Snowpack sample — Loveland Pass, Silver Plume, Colorado, USA (2/11/26, 12:00 PM MST)
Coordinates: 39.663, -105.886
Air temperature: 35 °F
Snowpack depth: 82 cm
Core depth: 40 cm
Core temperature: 23 °F
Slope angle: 13°, slope face: 12°
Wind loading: high
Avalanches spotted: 1
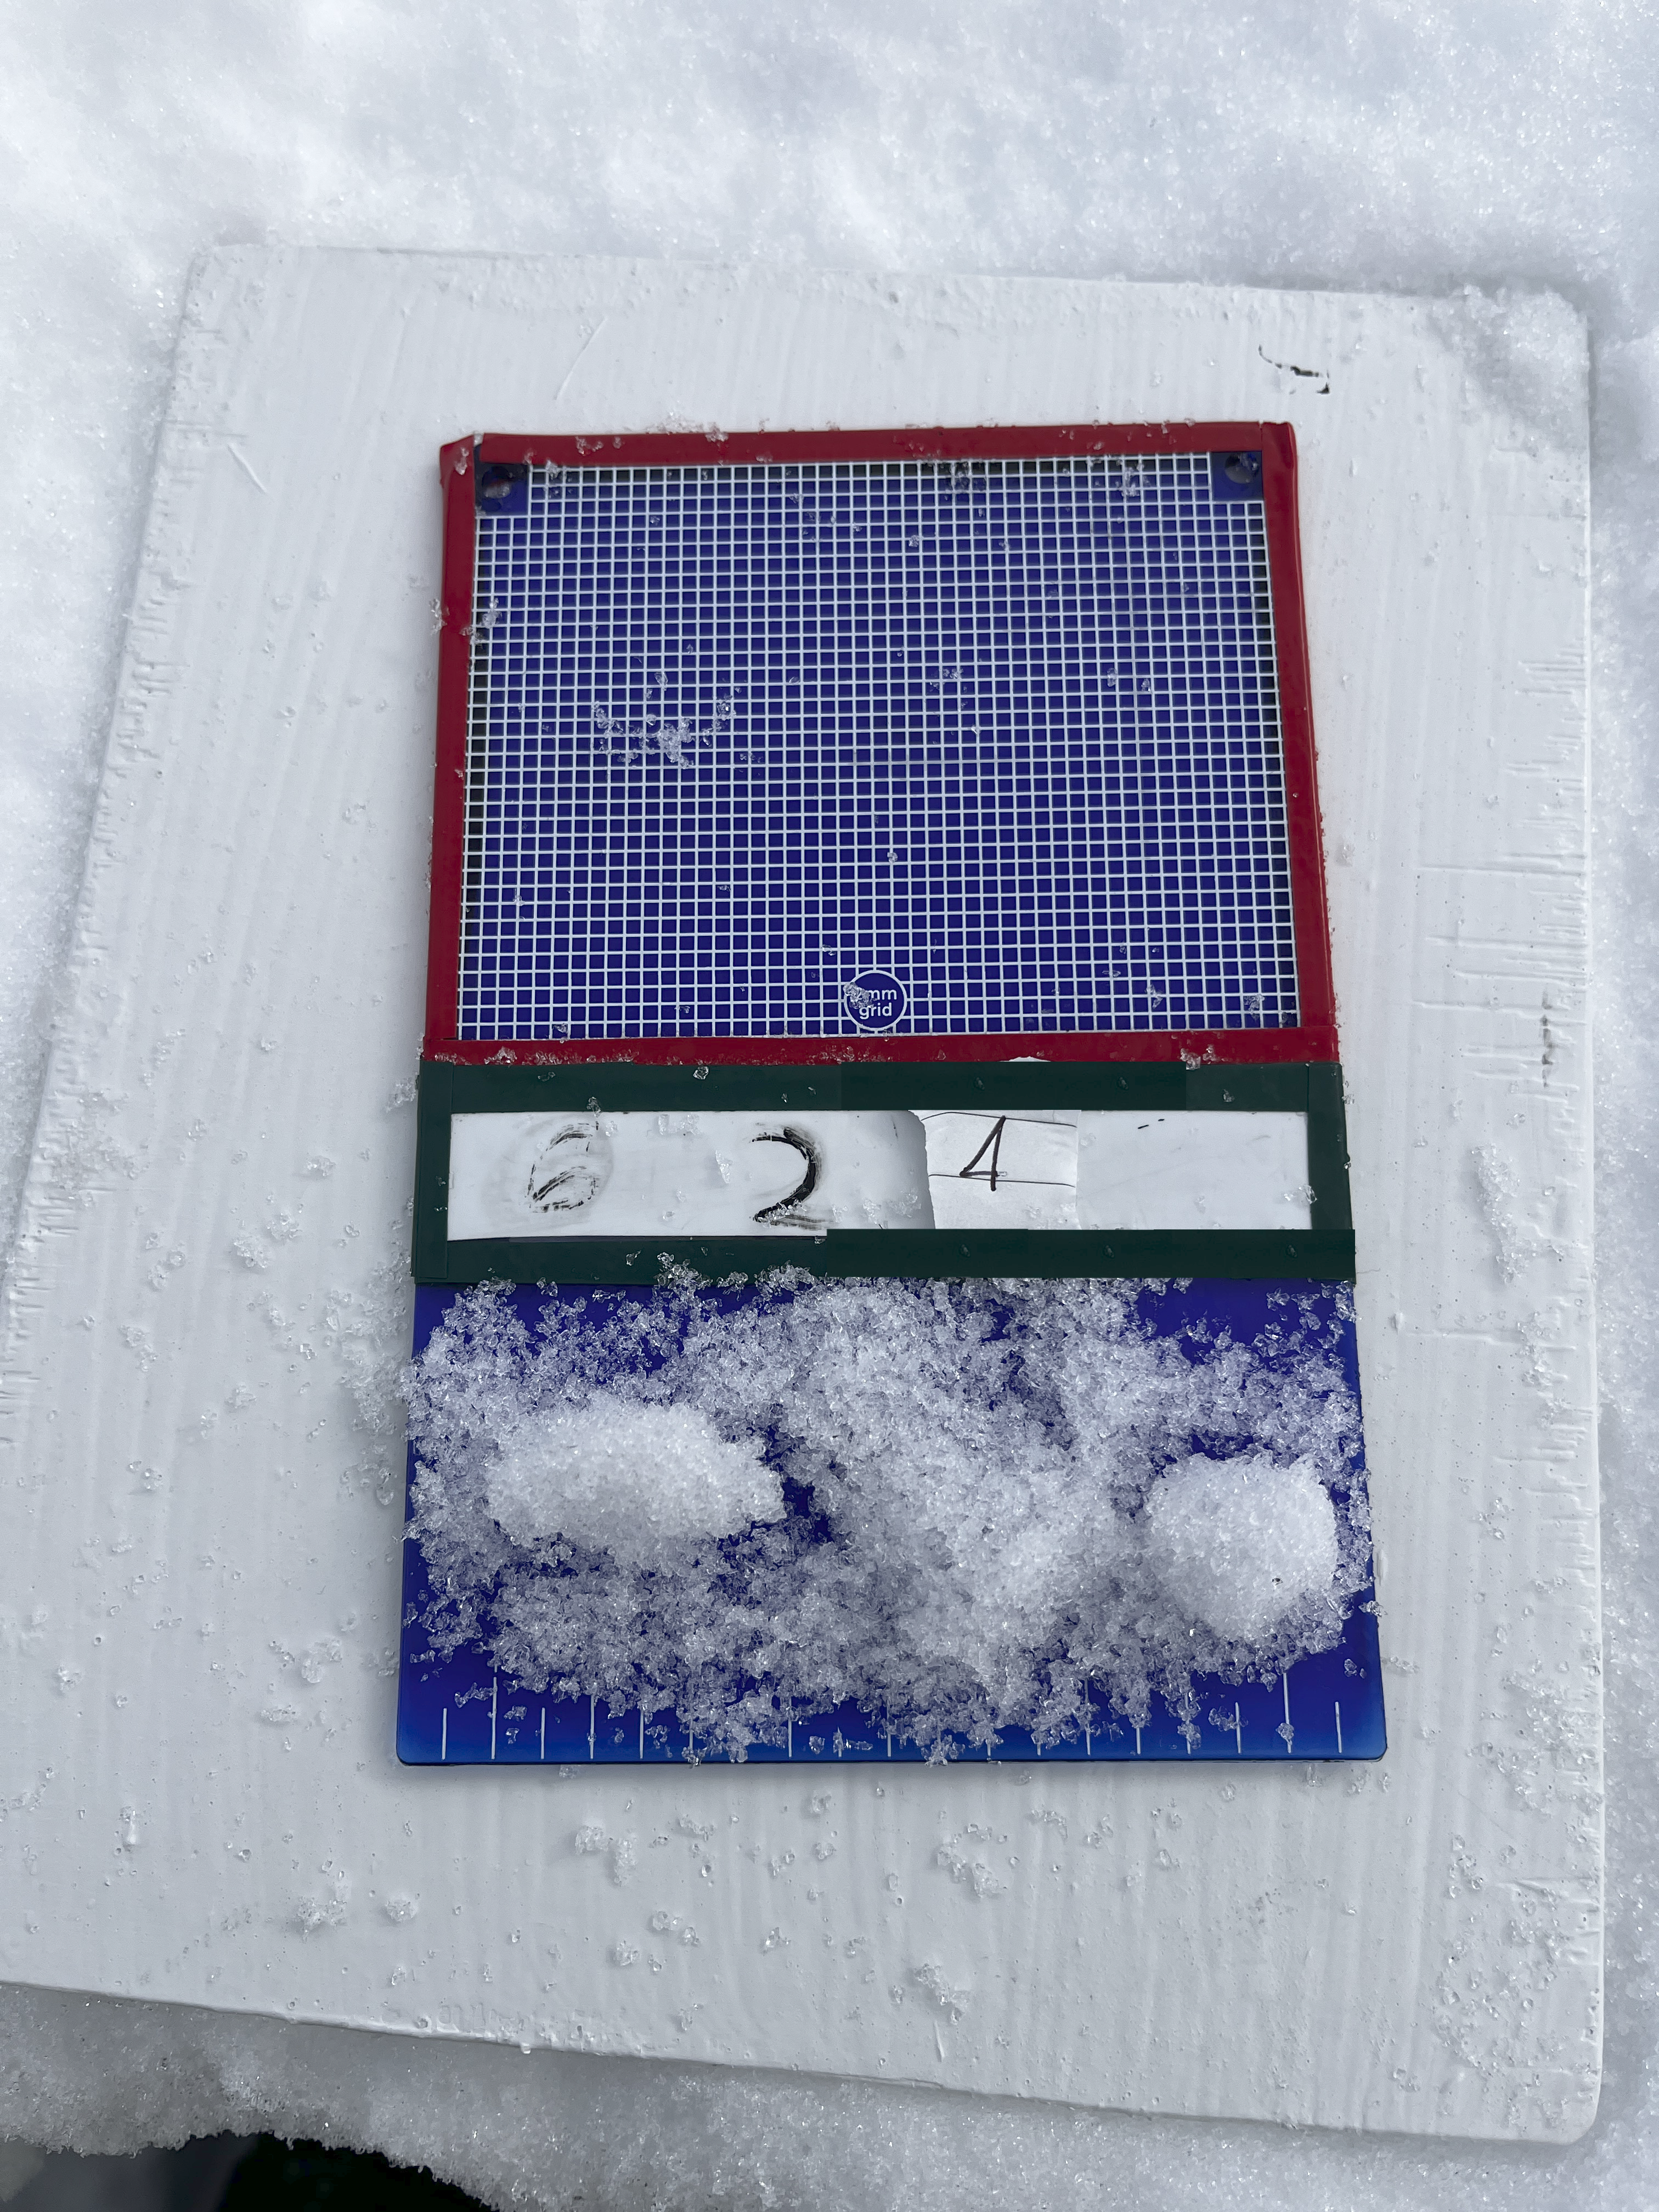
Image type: crystal_card
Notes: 1 small avalanche spotted on the north side of the bowl, lots of wind loading